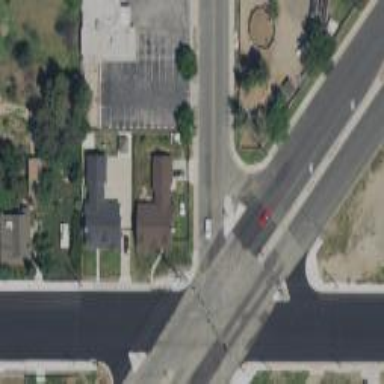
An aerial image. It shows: Asphalt road at the secondary link level.